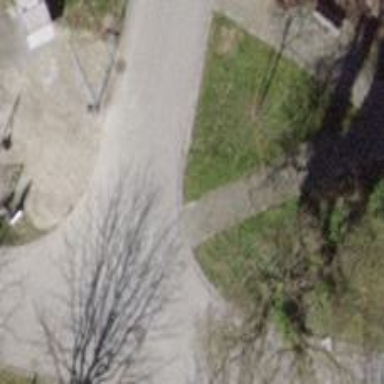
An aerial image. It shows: Footway made of paving stones.